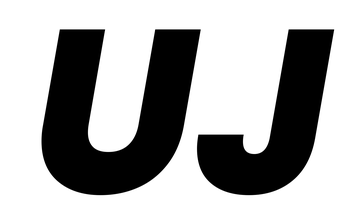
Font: Poppins-ExtraBoldItalic